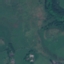
Land use / land cover: Pasture